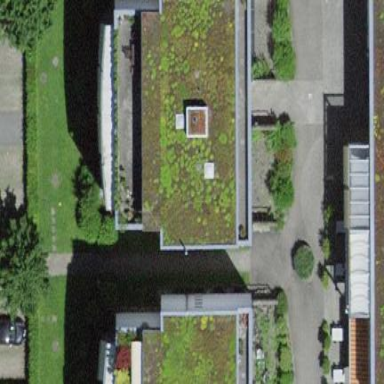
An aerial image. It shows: Building with apartments and flat roof.